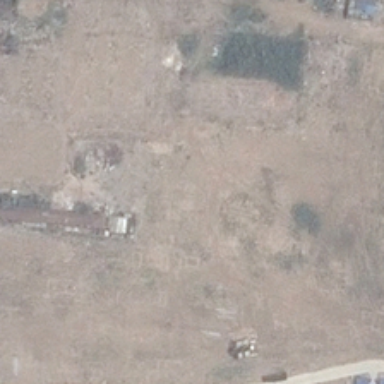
What is not a piece of bare land .